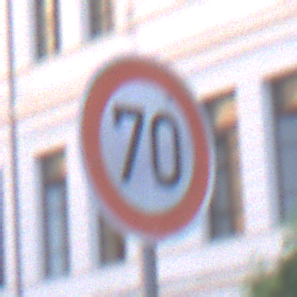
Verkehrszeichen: Geschwindigkeit70
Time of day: SunriseSunset
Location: Outdoor (Urban)
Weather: PartlyCloudy
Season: NotSpecified
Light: Natural